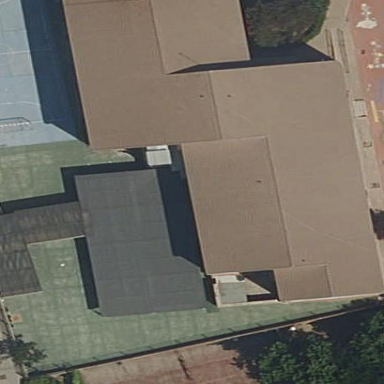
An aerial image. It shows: School.